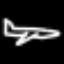
Label: airplane